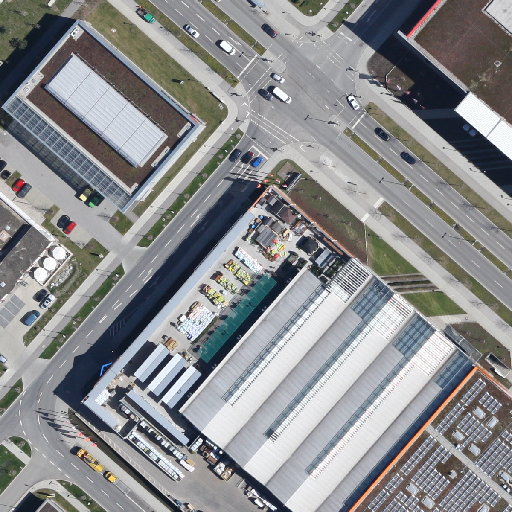
Referring expression: truck